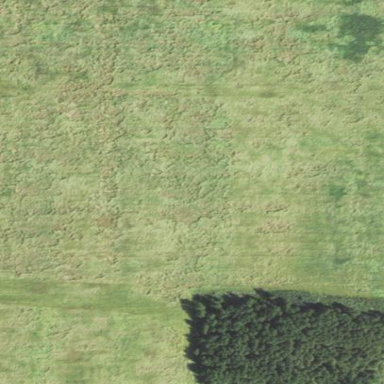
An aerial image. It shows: Beautiful meadow.